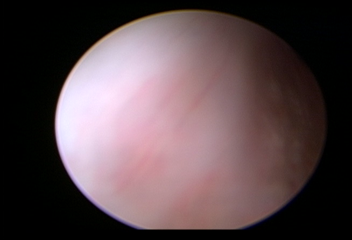
Modality: WLC
Class: Normal mucosa
Bladder cancer association: No